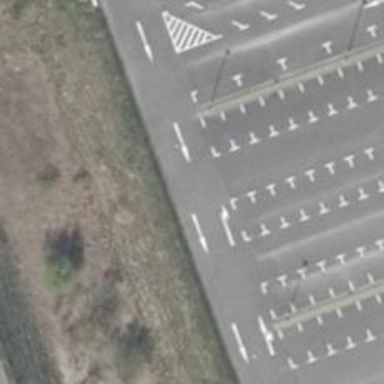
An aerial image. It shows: Asphalt parking aisle along service road.